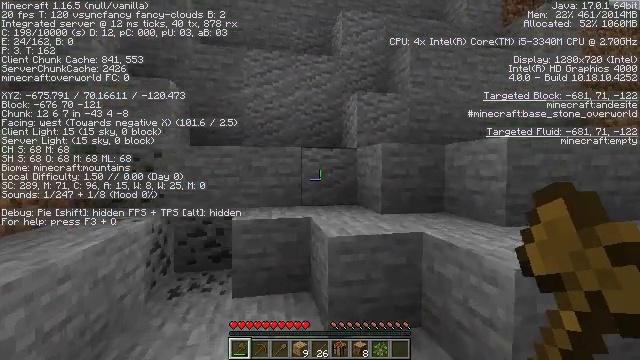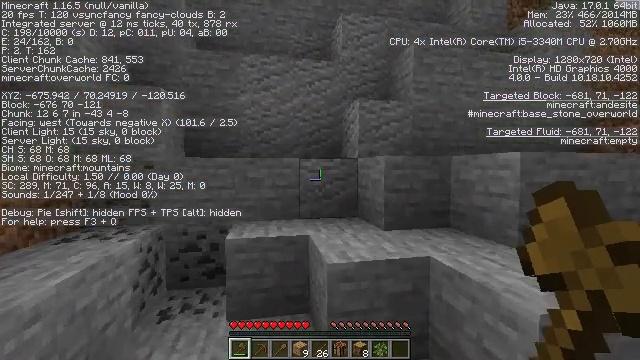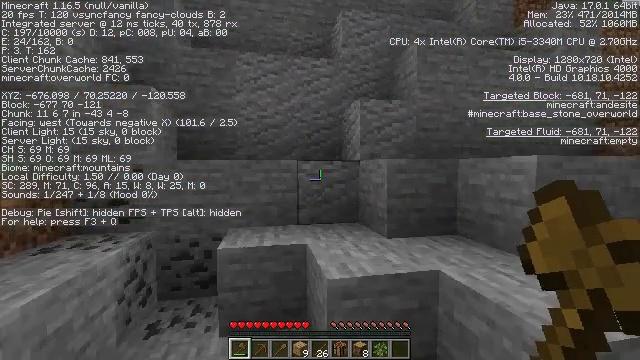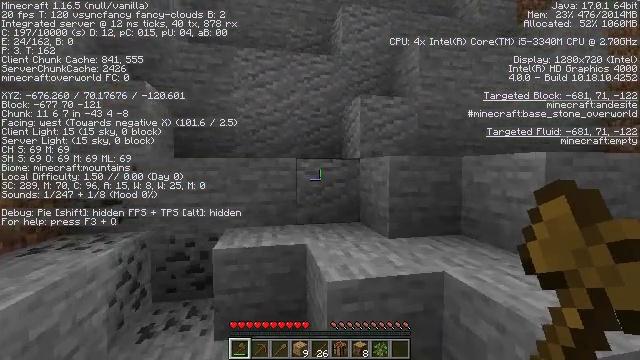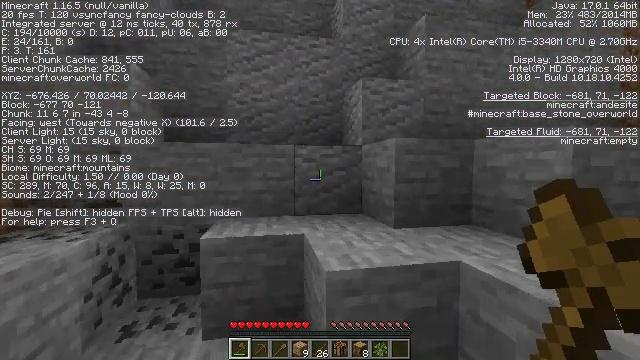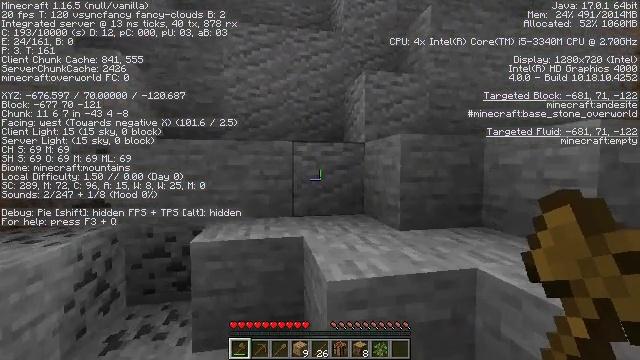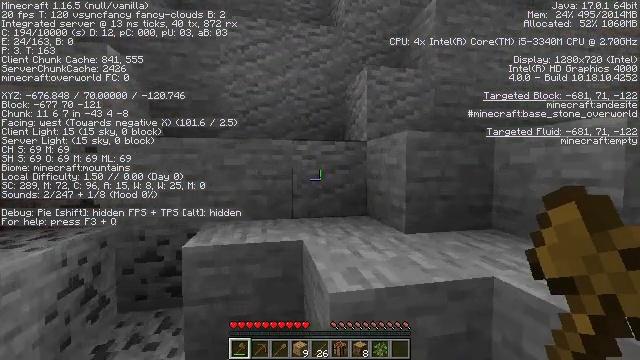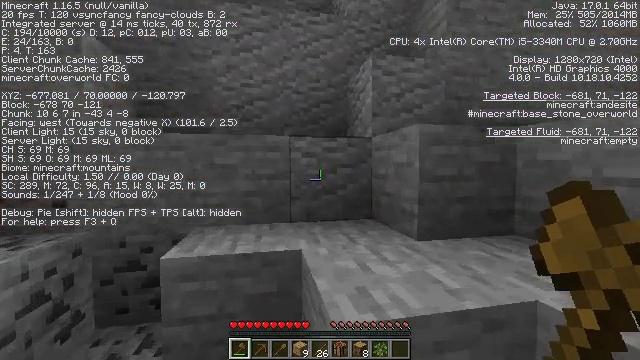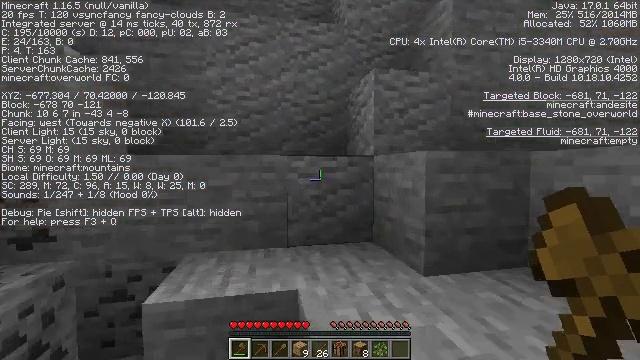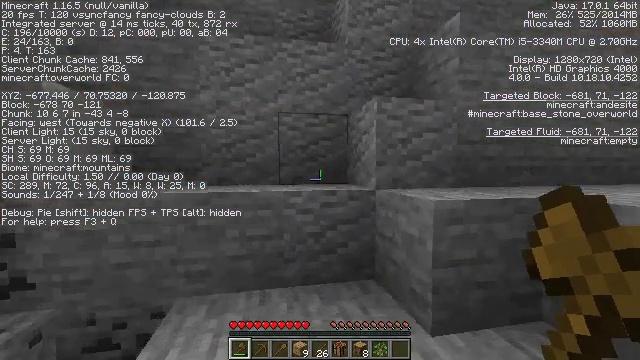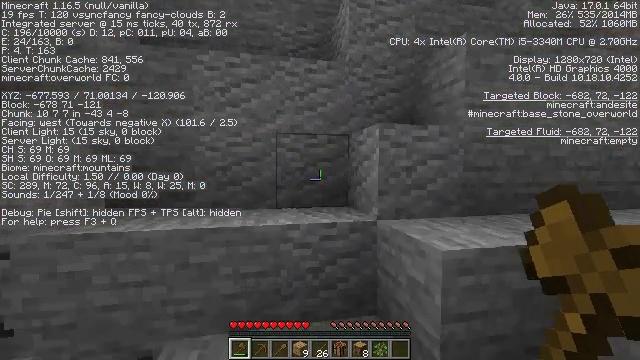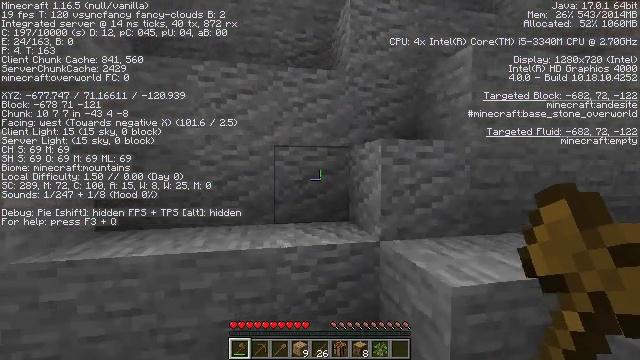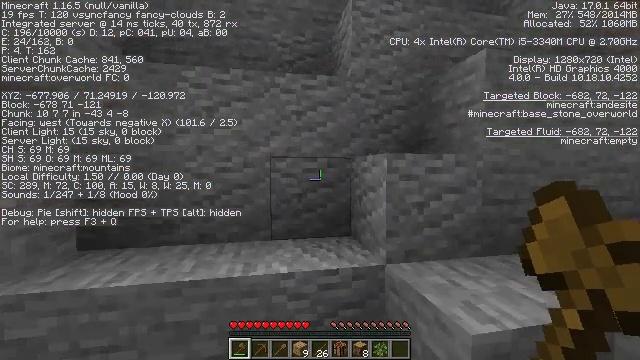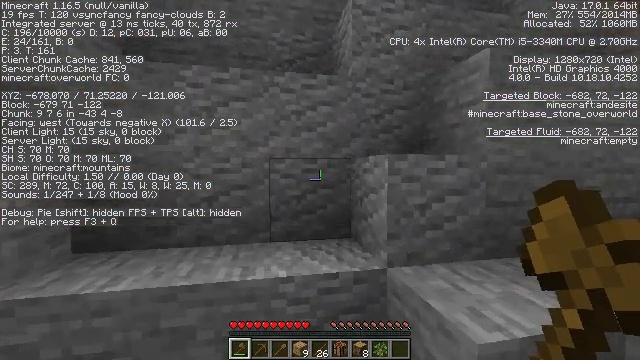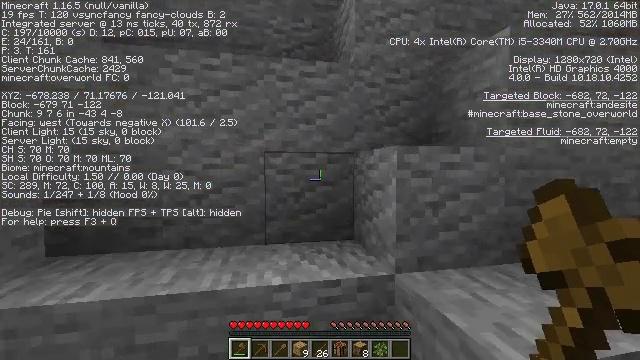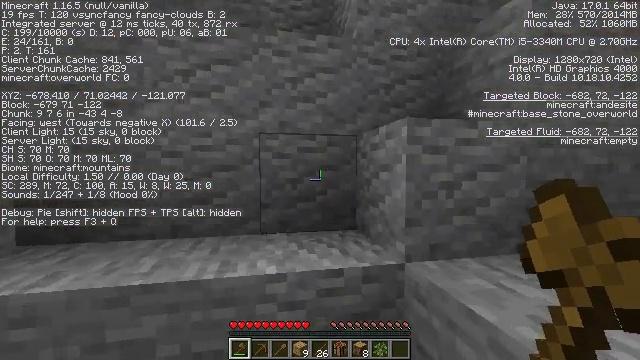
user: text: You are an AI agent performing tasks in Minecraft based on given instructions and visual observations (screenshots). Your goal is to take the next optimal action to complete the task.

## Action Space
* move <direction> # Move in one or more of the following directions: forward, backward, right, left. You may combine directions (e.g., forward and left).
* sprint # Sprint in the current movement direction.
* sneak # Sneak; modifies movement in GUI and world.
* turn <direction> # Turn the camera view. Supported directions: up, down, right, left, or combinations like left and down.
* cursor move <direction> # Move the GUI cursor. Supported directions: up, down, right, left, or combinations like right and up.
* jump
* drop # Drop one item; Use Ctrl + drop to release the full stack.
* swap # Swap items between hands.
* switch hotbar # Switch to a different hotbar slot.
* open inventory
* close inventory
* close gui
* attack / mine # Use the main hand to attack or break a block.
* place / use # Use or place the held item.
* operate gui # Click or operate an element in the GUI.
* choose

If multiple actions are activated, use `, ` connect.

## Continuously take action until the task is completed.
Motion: motion action
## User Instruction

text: Collect spruce leaves for landscaping.
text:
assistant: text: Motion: move forward, jump
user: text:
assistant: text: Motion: move forward, jump
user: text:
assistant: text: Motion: move forward, jump
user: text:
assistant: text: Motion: move forward
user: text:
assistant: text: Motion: move forward
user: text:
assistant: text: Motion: move forward
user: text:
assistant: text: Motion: move forward
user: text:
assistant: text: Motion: move forward, jump
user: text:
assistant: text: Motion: move forward, jump
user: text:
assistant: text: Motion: move forward, jump
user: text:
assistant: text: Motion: move forward, jump
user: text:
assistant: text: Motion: move forward, jump
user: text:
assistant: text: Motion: move forward
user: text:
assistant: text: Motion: move forward
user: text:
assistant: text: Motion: move forward
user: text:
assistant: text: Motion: move forward
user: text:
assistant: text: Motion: move forward
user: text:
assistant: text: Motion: move forward
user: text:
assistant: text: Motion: move forward
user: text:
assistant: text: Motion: move forward, jump
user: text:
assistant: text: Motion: move forward, jump
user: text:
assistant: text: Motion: move forward, jump
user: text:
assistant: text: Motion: move forward, jump
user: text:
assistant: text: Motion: move forward, jump
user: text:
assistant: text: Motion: move forward
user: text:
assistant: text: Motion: move forward, turn right
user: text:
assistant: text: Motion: move forward, turn right
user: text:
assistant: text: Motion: move forward, turn right
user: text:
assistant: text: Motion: move forward, turn right
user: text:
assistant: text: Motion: move forward, turn right, jump